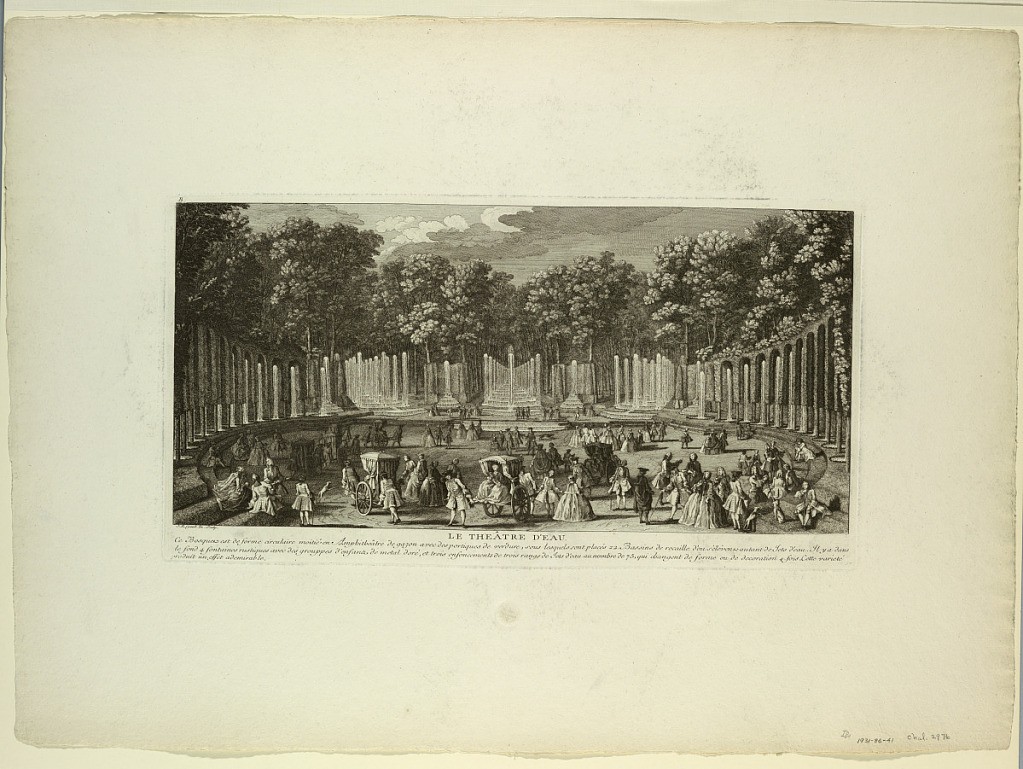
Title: Versailles, Gardens, Water Theatre
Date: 1730
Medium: Etching and engraving. Black ink on rolled paper.
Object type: Print
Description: Horizontal rectangle:  A theatre with surrounding tiers of seats and jets of water.  Rear center, a raised stage with lowered cascade at its forefront.  In the stage background and wings, one central and two diagonal allees with cascades and water jets.  Strolling and seated people and coaches.